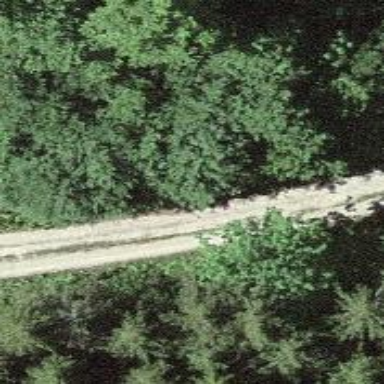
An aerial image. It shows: Gravel track with grade2 tracktype.